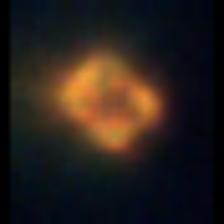
Taxon: Chaetoceros
Group: Diatoms